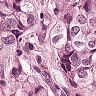
Metastatic tissue present: yes